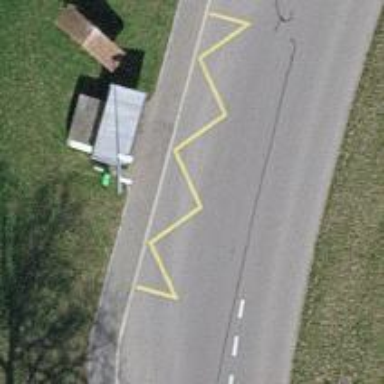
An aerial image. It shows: Bus stop with platform for public transport.